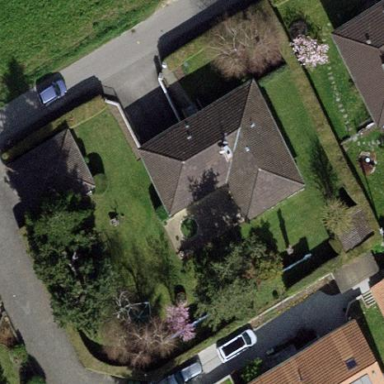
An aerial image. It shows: Garden surrounded by fence.